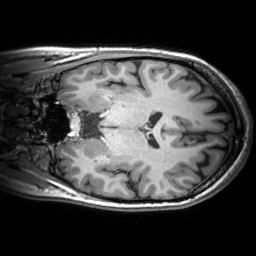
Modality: T1w
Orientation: coronal
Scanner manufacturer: siemens
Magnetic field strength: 3 T
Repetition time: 2.53 s
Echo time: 0.00299 s